高三 · 度量几何学
曲线 $y=x^{2}$ 与直线 $y=x$ 所围成的封闭图形的面积为 ( )
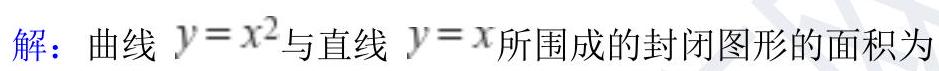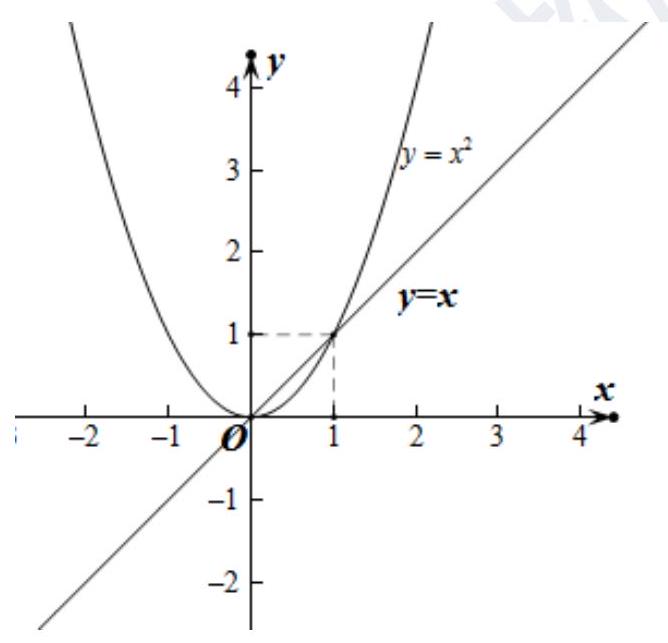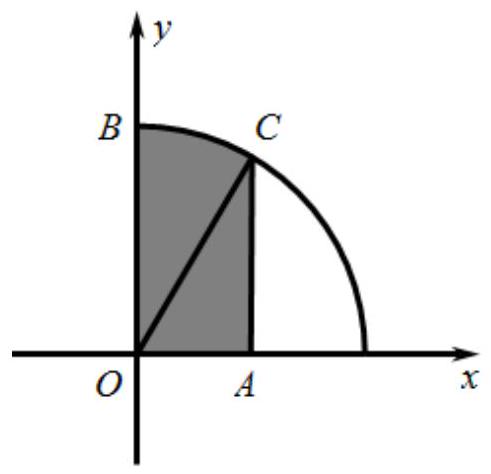
A. 1
B. $\frac{1}{3}$
C. $\frac{1}{6}$
D. $\frac{1}{9}$
$\int_{7}^{1} \sqrt{4-x^{2}} d x=$
A. 4
B. 1
C. $4 \pi$
D. $\frac{\pi}{3}+\frac{\sqrt{3}}{2}$


答案: C
解析: 答案: C

$\int_{0}^{1}\left(x-x^{2}\right) d x=\left.\left(\frac{1}{2} x^{2}-\frac{1}{3} x^{3}\right)\right|_{0} ^{1}=\frac{1}{2}-\frac{1}{3}=\frac{1}{6} ;$

故答案为: C

【分析】利用定积分的几何意义, 首先利用定积分表示面积, 然后计算即可.

7.答案: D

【解析】 设 $y=\sqrt{4-x^{2}}$, 则 $x^{2}+y^{2}=4$, 其中 $0 \leq x \leq 1, y \geq 0$.
$\int_{0}^{1} \sqrt{4-x^{2}} d x=$

的几何意义为图中阴影面积,

设 $\angle B O C=\alpha$ ，易知 $\alpha=\frac{\pi}{6}$,

则 $S=S_{1}+S_{2}=\frac{1}{2} \alpha r^{2}+\frac{1}{2} O A \cdot A C=\frac{1}{2} \times \frac{\pi}{6} \times 4+\frac{1}{2} \times 1 \times \sqrt{3}=\frac{\pi}{3}+\frac{\sqrt{3}}{2}$.

故答案为: D.

【分析】设 $y=\sqrt{4-x^{2}}$, 变换得到 $\int_{0}^{1-x^{2}} d x$ 的几何意义为图中阴影面积, 计算面积得到答案.

8.答案: C

【解析】【解析】由已知可得

$\int_{0}^{2} f(x) \mathrm{d} x=\int_{0}^{1} x^{2} \mathrm{~d} x+\int_{1}^{2}(2-x) \mathrm{d} x=\left.\frac{1}{3} x^{3}\right|_{0} ^{1}+\left.\left(2 x-\frac{1}{2} x^{2}\right)\right|_{1} ^{2}=\frac{1}{3}+\left(4-2-2+\frac{1}{2}\right)=\frac{5}{6}$

故答案为: C.

【分析】根据分段函数将定积分分段求, 再根据定积分原理求定积分.